Field crop: maize
Growth stage: 2
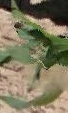
Species: maize